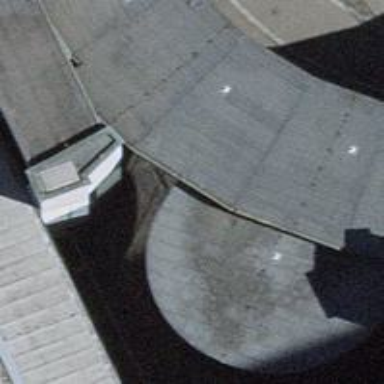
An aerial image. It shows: Set of steps with roof covering.